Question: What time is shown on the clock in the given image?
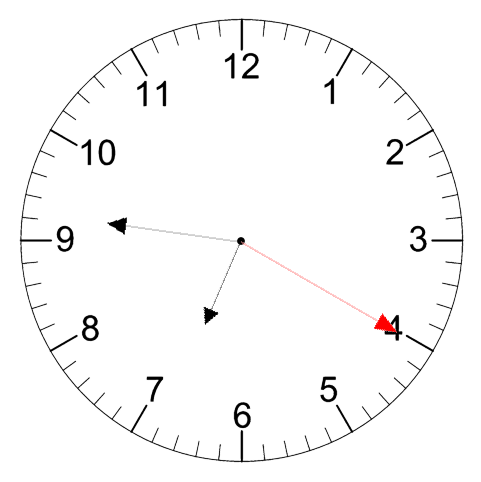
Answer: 06:46:20